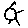
Label: sun